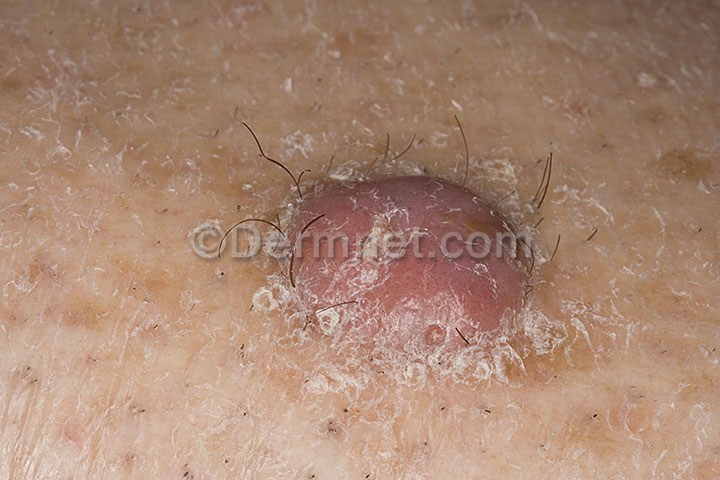
Disease: Seborrheic Keratoses and other Benign Tumors